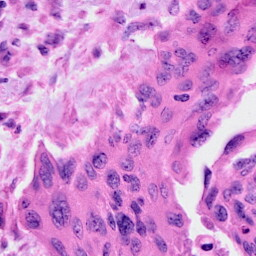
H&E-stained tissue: Cervix